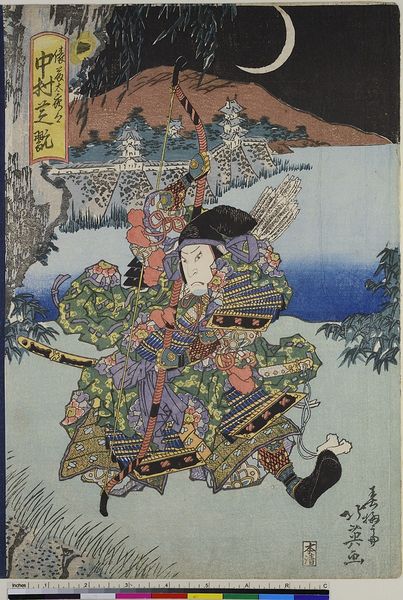
Titel: Der Schauspieler Nakamura Shikan II als Tawaratoda Hidesato
Künstler: Shunbaisai Hokuei
Standort: Hamburg
Institution: Museum für Kunst und Gewerbe Hamburg
Schlagwörter: berg, blau, kampf, mann, wasser, gelb, stadt, nacht, zeichnung, gebäude, theater, turm, holzschnitt, japan, schrift, bogen, ort, farben, schriftzeichen, mond, burg, druckgraphik, mondsichel, druckgrafik, schwert, kreiger, bambus, zeit, schauspieler, pfeil, farbholzschnitt, schauspielerin, maßstab, samurai, kabuki, edo, reproduktionen, druckerzeugnisse, theateraufführung, modn